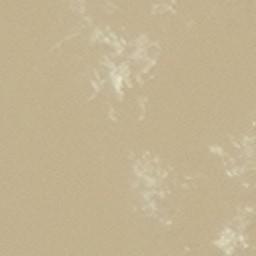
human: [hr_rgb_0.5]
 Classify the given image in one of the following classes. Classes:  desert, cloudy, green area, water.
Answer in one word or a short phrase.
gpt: desert